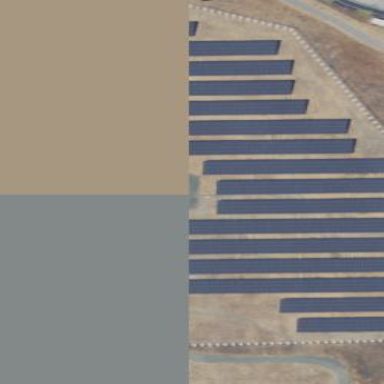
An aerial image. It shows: Solar power plant using photovoltaic technology.